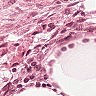
Metastatic tissue present: no